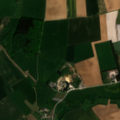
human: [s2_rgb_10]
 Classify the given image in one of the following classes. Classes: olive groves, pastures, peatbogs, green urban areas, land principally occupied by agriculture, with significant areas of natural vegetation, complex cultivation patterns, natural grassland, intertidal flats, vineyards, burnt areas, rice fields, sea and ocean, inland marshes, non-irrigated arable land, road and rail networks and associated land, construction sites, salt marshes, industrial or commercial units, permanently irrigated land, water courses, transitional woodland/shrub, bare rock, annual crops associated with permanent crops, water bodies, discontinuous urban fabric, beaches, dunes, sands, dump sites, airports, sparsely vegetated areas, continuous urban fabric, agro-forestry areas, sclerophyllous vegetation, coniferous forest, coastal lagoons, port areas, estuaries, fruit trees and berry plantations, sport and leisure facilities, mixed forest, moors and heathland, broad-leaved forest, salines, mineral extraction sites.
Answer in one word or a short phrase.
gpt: discontinuous urban fabric, non-irrigated arable land, pastures, complex cultivation patterns